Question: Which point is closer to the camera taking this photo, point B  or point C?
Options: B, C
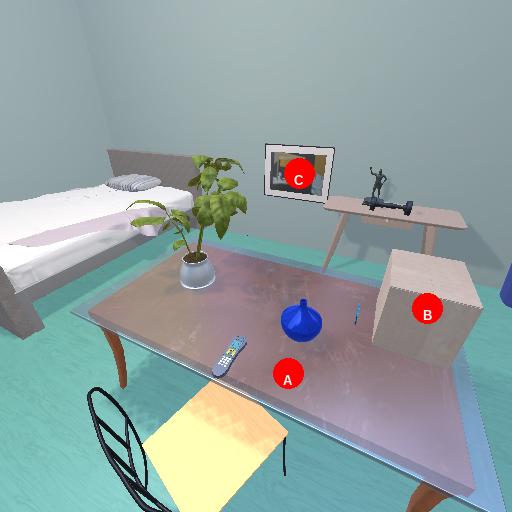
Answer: B